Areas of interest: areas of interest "Educational"
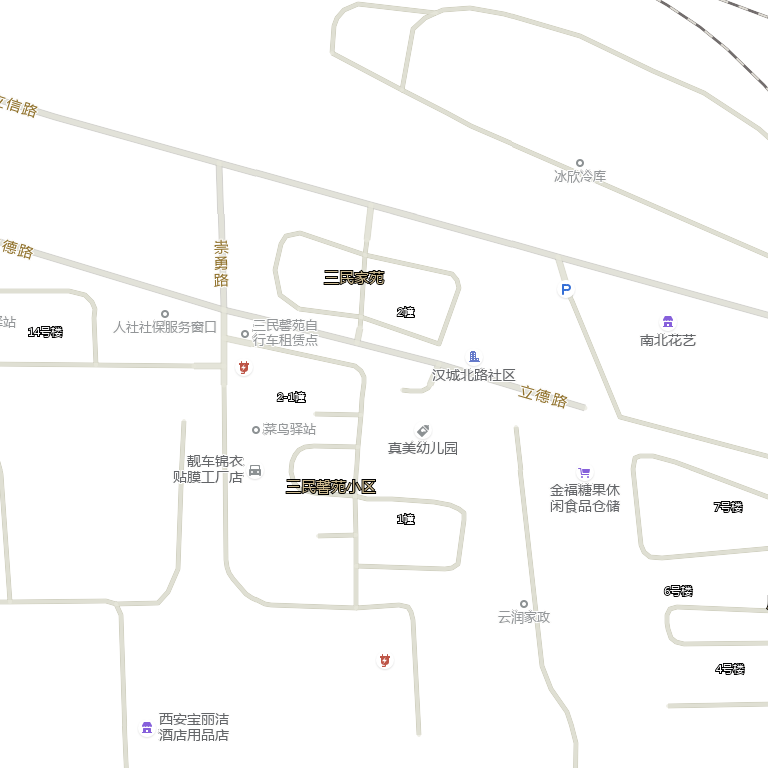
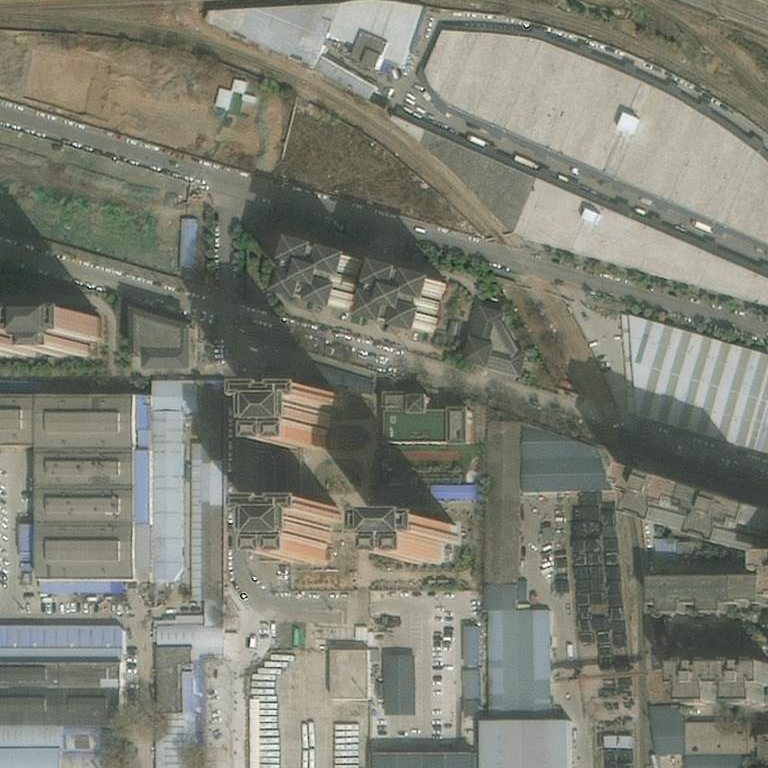